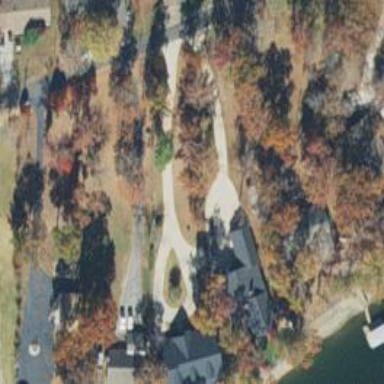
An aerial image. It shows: Driveway leading to service road.